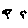
Label: flower